【题型】选择题　【知识点】立体几何　【难度】easy
已知点 $P$ 在正方体 $ABCD-A_1B_1C_1D_1$ 的表面上，$P$ 到三个平面 $ABCD$、$ADD_1A_1$、$ABB_1A_1$ 中的两个平面的距离相等，且 $P$ 到剩下一个平面的距离与 $P$ 到此正方体的中心的距离相等，则满足条件的点 $P$ 的个数为（）

A. $6$\\
B. $8$\\
C. $10$\\
D. $12$
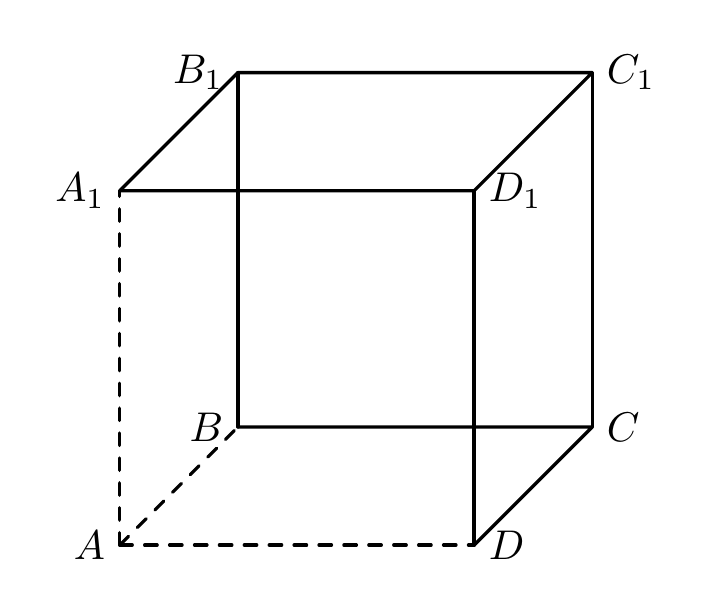
【解答】
\subsubsection*{【答案】A}

\subsubsection*{【分析】}
确定 $P$ 在平面 $ADC_1B_1$ 上，根据 $d_{P-AB_1}=|PQ|$ 得到 $P$ 的轨迹为平面 $ADC_1B_1$ 内的一条抛物线，建立坐标系确定抛物线方程，计算交点得到答案。

\subsubsection*{【详解】}
若 $P$ 到平面 $ABCD$、$ADD_1A_1$ 距离相等，根据对称性知 $P$ 在平面 $ADC_1B_1$ 上，

$AD \perp$ 平面 $AA_1B_1B$，$AD \subset$ 平面 $ADC_1B_1$，故平面 $ADC_1B_1 \perp$ 平面 $AA_1B_1B$，

故 $P$ 到平面 $AA_1B_1B$ 的距离即 $P$ 到 $AB_1$ 的距离，

设正方体的中心为 $Q$，即 $d_{P-AB_1}=|PQ|$，故 $P$ 的轨迹为平面 $ADC_1B_1$ 内的一条抛物线，

不妨取正方体边长为 $4$，$AB_1$ 中点为 $M$，以 $MQ$ 所在的直线为 $x$ 轴，\\
以线段 $MQ$ 的垂直平分线为 $y$ 轴，建立直角坐标系，

抛物线方程为 $y^2=4x$，$x=2$ 时，$y=\pm 2\sqrt{2}$，故抛物线与棱 $B_1C_1$ 和 $AD$ 相交，

故共有 $2 \times 3=6$ 个点满足条件。

故选：A

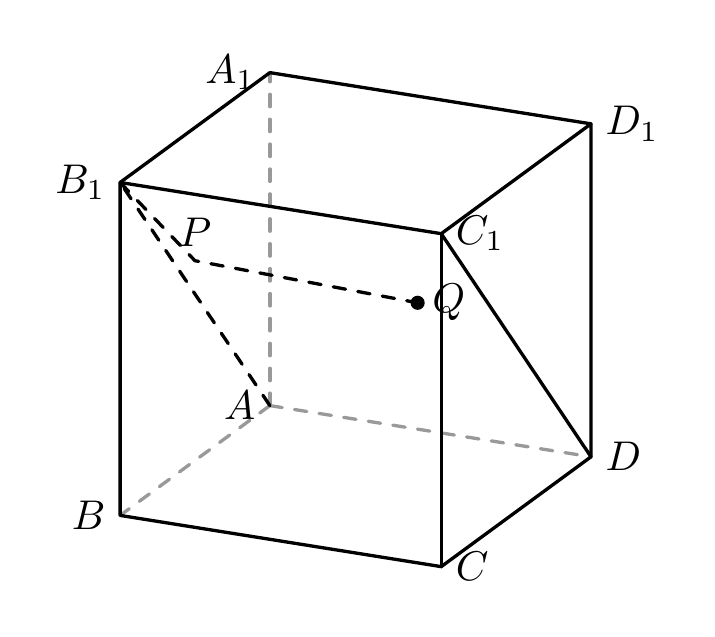
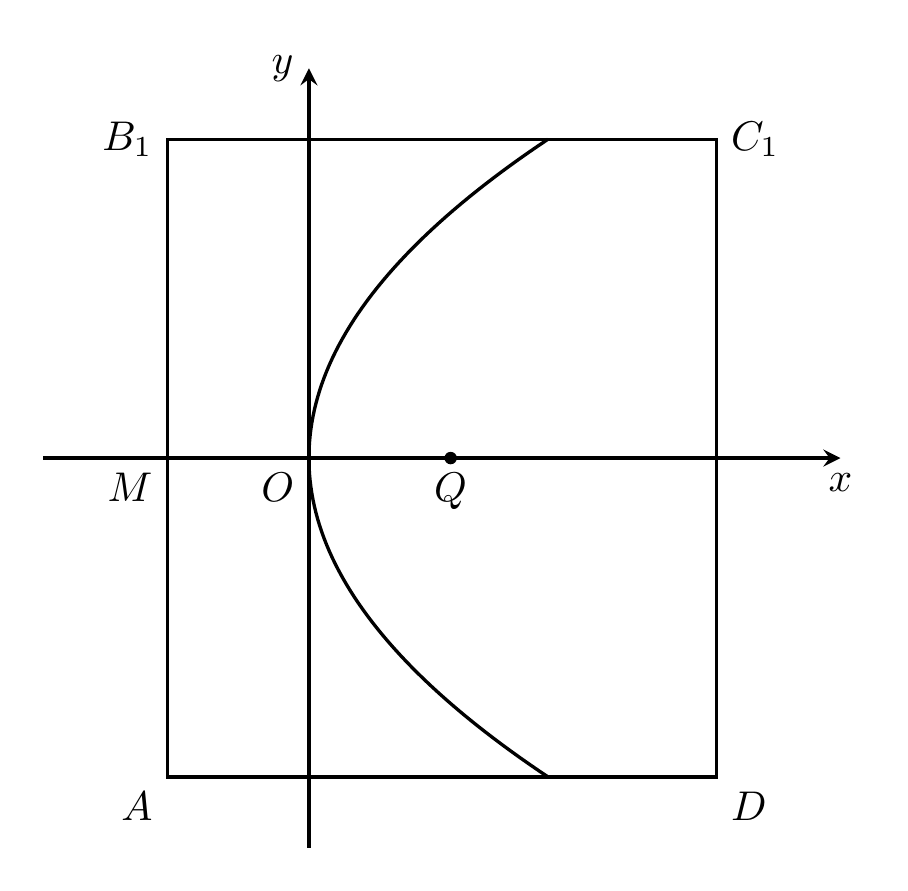